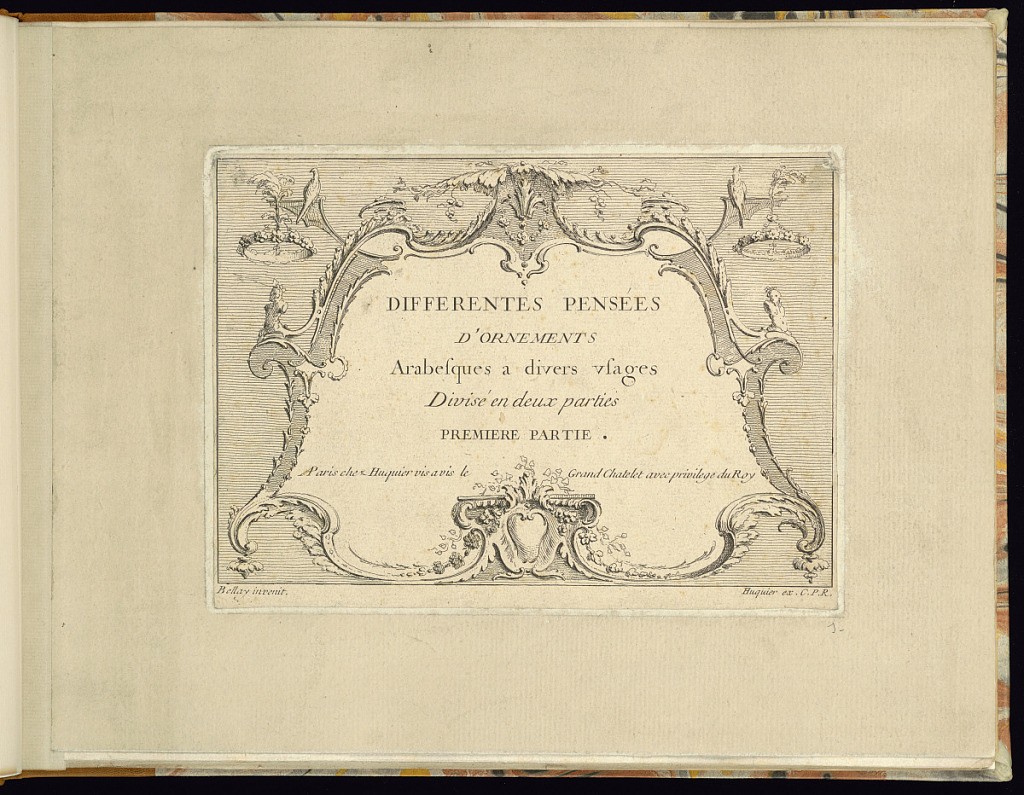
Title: Title Page
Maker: Bellay, French, active from 1734
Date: ca.1734–37
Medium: Etching and engraving on laid paper
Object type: Print
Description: Title page for a series of ornament prints with arabesque motifs. The title is lettered in the center, framed by a rococo cartouche frame featuring fleurons, c-scrolls, rinceaux, birds, leaves, rosettes, terminal figures, birds, feathers, acanthus leaves, and a smaller pear-shaped cartouche in the lower center. The plate is signed.